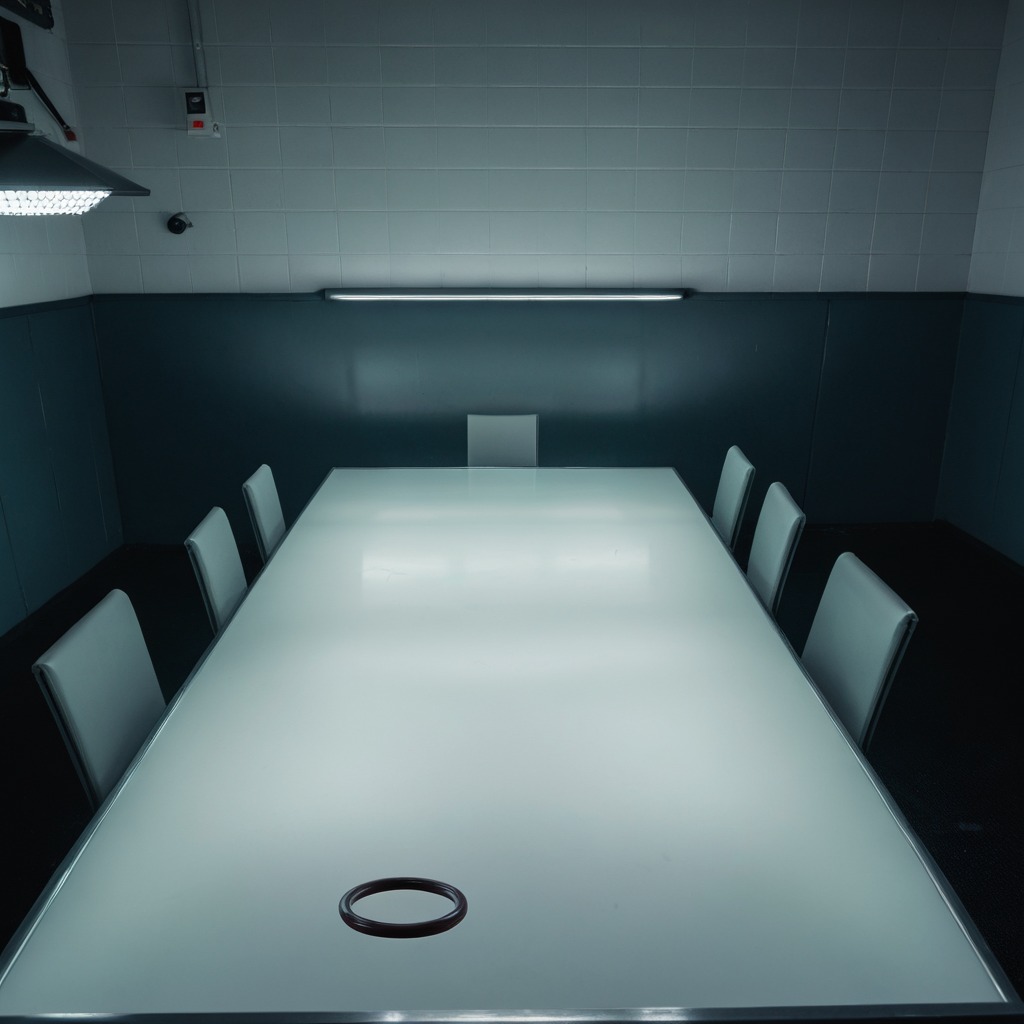
A rubber O-ring is lying on the clean empty table in a railway signal maintenance room.